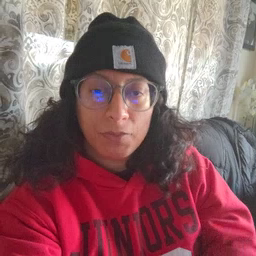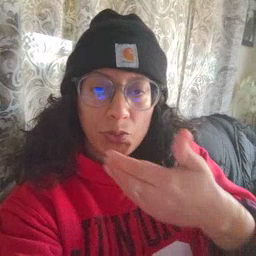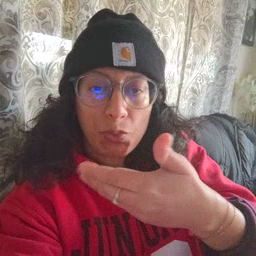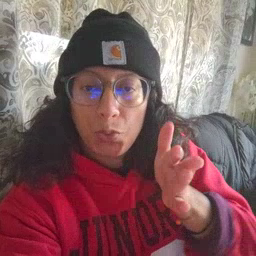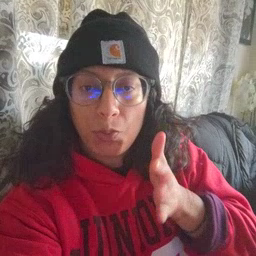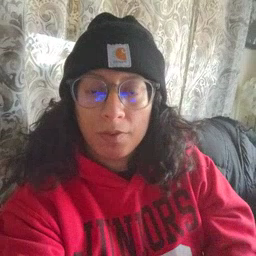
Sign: room